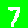
Digit: 7